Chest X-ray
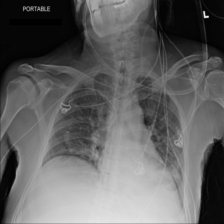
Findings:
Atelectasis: negative
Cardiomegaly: negative
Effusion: negative
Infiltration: negative
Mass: negative
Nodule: negative
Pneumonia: negative
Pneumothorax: negative
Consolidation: negative
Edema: negative
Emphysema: negative
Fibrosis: negative
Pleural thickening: negative
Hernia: negative